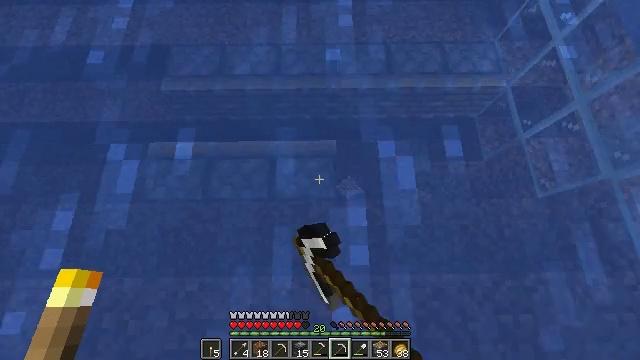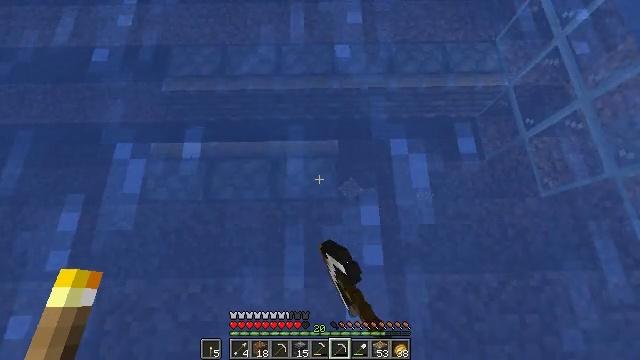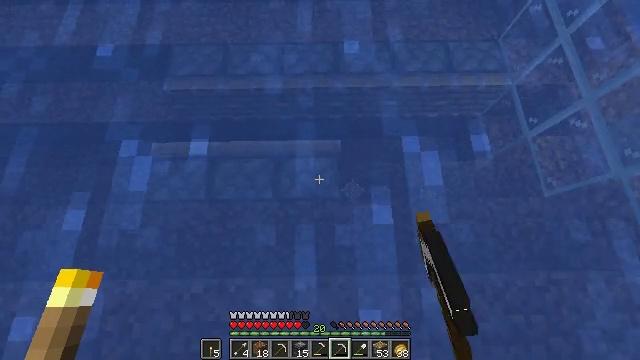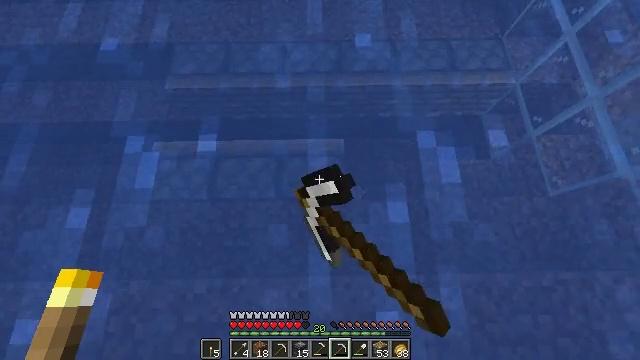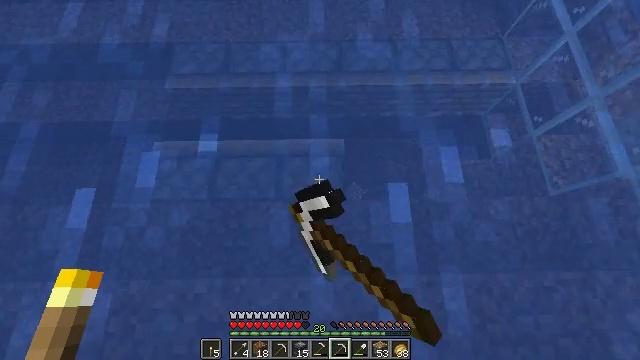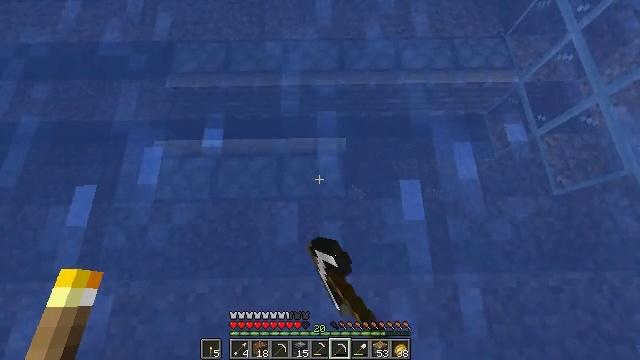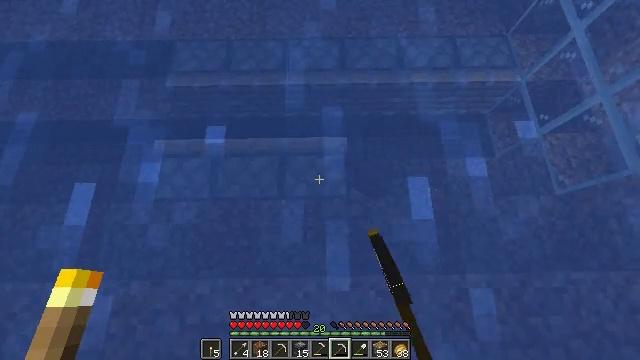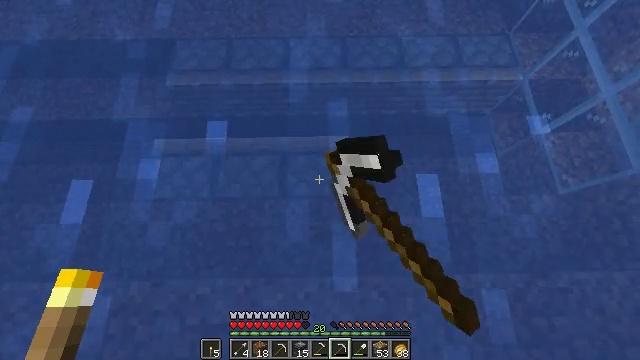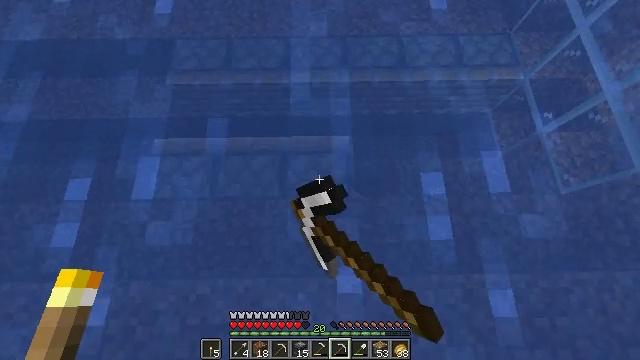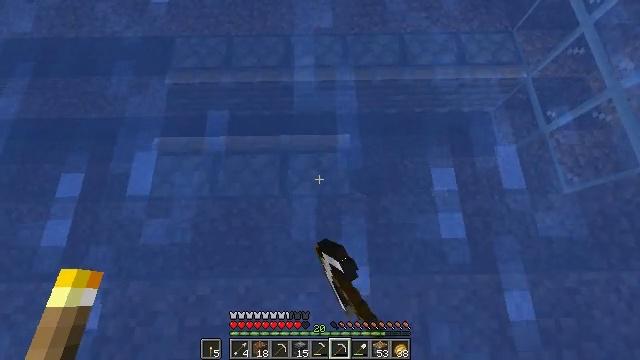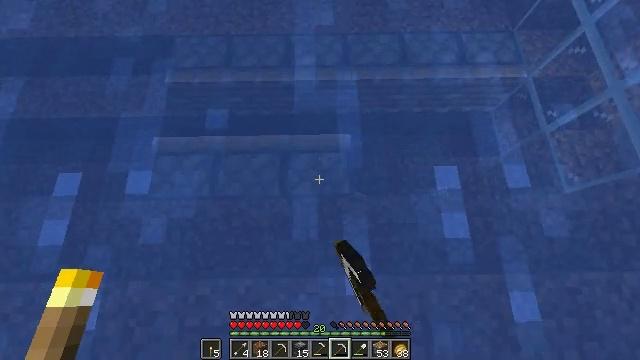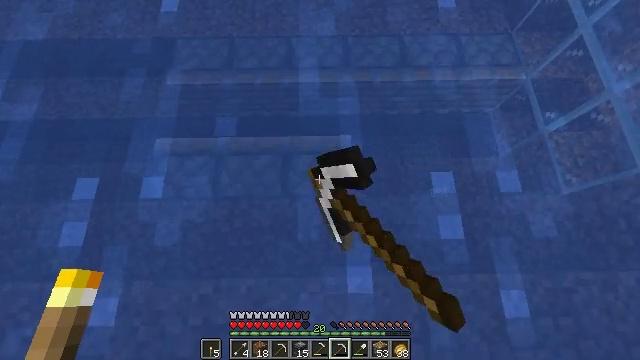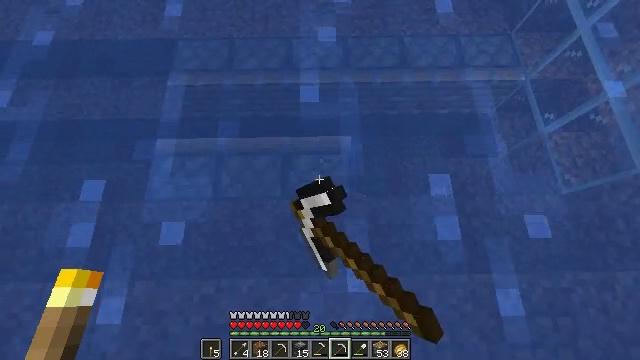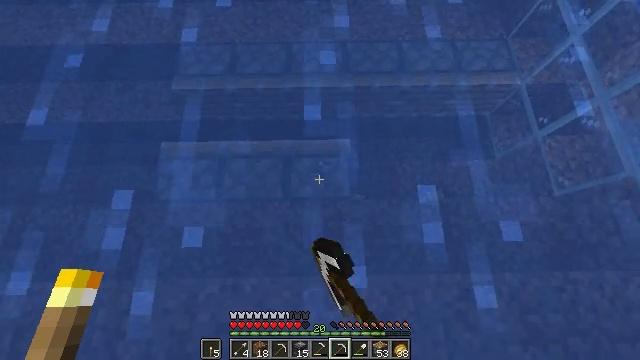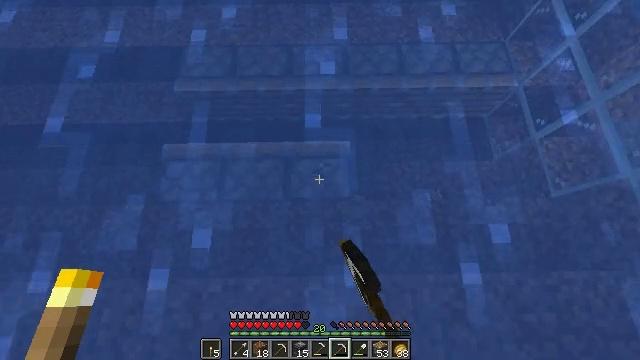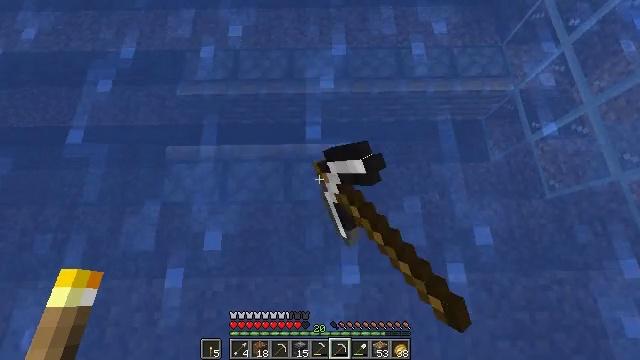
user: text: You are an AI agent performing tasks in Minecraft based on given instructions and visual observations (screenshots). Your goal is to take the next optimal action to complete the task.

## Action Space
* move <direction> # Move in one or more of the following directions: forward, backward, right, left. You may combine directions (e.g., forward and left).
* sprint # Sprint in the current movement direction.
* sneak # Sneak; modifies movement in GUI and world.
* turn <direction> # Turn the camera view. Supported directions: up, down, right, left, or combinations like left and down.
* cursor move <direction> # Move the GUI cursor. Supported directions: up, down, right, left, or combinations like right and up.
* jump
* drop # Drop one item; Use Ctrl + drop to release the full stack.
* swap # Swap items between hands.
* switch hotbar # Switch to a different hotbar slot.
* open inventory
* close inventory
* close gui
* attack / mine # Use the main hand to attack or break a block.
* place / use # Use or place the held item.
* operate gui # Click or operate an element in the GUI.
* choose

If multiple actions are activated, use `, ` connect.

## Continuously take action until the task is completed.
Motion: motion action
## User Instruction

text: Mine the piston from the build.
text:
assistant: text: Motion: attack / mine
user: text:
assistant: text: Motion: attack / mine
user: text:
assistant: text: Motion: attack / mine
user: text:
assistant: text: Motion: attack / mine
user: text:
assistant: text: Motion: attack / mine
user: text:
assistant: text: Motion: attack / mine
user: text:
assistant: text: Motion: attack / mine
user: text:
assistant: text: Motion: attack / mine
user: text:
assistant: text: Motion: attack / mine
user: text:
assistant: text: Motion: attack / mine, jump
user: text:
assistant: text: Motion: attack / mine, jump
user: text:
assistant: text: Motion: attack / mine, jump
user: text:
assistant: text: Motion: attack / mine, jump
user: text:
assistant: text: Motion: attack / mine
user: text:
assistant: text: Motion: attack / mine
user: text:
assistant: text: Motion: attack / mine
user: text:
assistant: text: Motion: attack / mine
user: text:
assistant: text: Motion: attack / mine
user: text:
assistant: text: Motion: attack / mine
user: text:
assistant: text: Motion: attack / mine
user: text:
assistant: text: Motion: attack / mine
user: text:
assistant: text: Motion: attack / mine
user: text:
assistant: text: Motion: attack / mine
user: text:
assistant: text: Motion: attack / mine
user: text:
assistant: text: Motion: attack / mine
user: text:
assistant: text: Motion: attack / mine
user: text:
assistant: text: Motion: attack / mine
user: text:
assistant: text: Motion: attack / mine
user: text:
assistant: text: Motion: attack / mine
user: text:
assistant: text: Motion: attack / mine